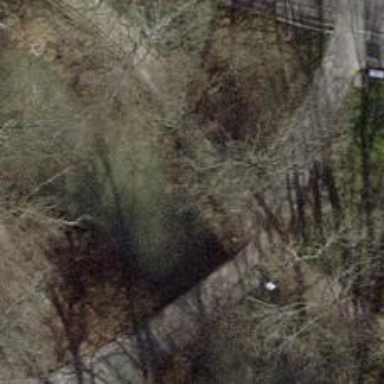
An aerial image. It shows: Concrete path.